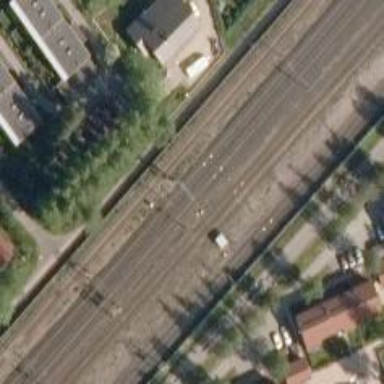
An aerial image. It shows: Railway signal.